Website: apple
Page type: cross-sells
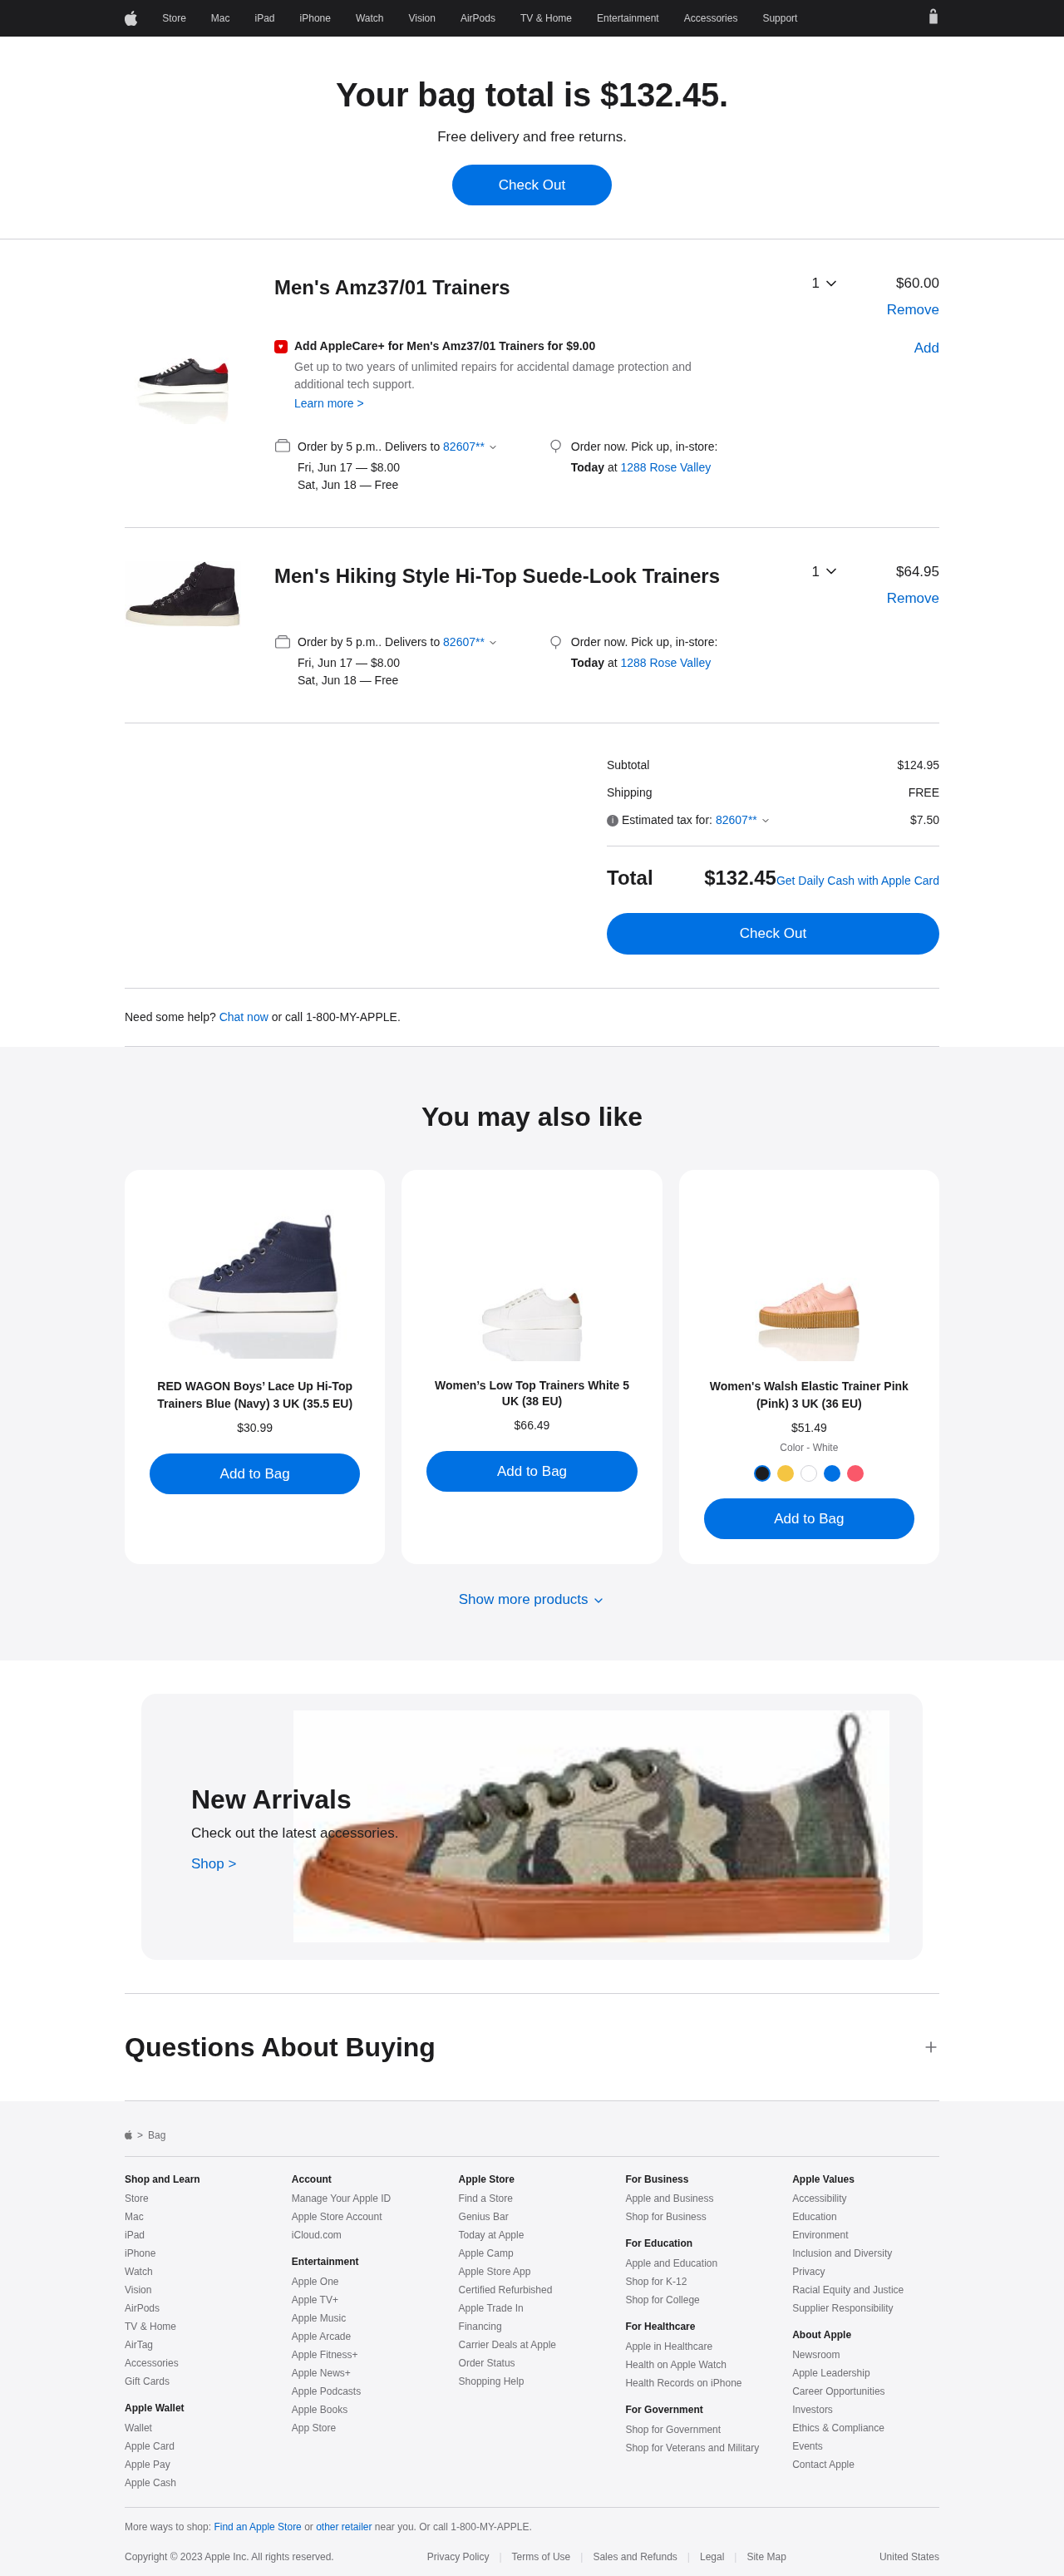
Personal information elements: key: PII_LOCATION1_STREET
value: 1288 Rose Valley
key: PII_POSTCODE
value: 82607
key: PII_POSTCODE2
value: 82607
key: PII_POSTCODE_FULL
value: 82607
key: PII_POSTCODE_NUMERIC
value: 82607
Product elements: key: PRODUCT1_NAME
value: Men's Amz37/01 Trainers
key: PRODUCT1_PRICE
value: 60
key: PRODUCT1_QUANTITY
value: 1
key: PRODUCT2_NAME
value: Men's Hiking Style Hi-Top Suede-Look Trainers
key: PRODUCT2_PRICE
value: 64.95
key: PRODUCT2_QUANTITY
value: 1
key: PRODUCT3_NAME
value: RED WAGON Boys’ Lace Up Hi-Top Trainers Blue (Navy) 3 UK (35.5 EU)
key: PRODUCT3_PRICE
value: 30.99
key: PRODUCT4_NAME
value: Women’s Low Top Trainers White 5 UK (38 EU)
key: PRODUCT4_PRICE
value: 66.49
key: PRODUCT5_NAME
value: Women's Walsh Elastic Trainer Pink (Pink) 3 UK (36 EU)
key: PRODUCT5_PRICE
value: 51.49
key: PRODUCT1_NAME2
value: Men's Amz37/01 Trainers
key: PRODUCT1_APPLECARE_PRICE
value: $9.00
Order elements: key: ORDER_TOTAL
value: $132.45
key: ORDER_DELIVERY_DATE
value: Fri, Jun 17
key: ORDER_DELIVERY_DATE2
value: Sat, Jun 18
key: ORDER_DELIVERY_DATE3
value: Fri, Jun 17
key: ORDER_DELIVERY_DATE4
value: Sat, Jun 18
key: ORDER_SUBTOTAL
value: $124.95
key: ORDER_SHIPPING_COST
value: FREE
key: ORDER_TAX
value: $7.50
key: ORDER_TOTAL2
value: $132.45